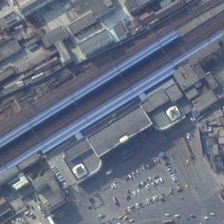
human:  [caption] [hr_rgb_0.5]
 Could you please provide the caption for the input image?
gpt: many buildings and a parking lot are in two sides of railway station .

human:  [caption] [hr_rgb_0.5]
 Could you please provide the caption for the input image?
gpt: many buildings and a parking lot are in two sides of railway station .

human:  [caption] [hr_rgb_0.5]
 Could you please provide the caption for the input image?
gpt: many buildings and a parking lot are in two sides of railway station .

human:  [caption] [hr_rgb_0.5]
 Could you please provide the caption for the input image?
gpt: many buildings and a parking lot are in two sides of railway station .

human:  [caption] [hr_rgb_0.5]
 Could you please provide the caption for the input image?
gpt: many buildings and a parking lot are in two sides of railway station .